Question: For whatever reason - and yes, I am new to PHP - the PHP code won't function correctly, but also, it simply won't register as code. In this screenshot you can see that it just displays a plain text for some reason:

'''
<div id="contactform">
<?php
$action=$_REQUEST['action'];
if ($action=="") /* display the contact form */
{
?>
<form action="" method="POST" enctype="multipart/form-data">
<input type="hidden" name="action" value="submit">
Your name:<br>
<input name="name" type="text" value="" size="30"/><br>
Your email:<br>
<input name="email" type="text" value="" size="30"/><br>
Your message:<br>
<textarea name="message" rows="7" cols="30"></textarea><br>
<input type="submit" value="Send email"/>
</form>
<?php
}
else /* send the submitted data */
{
$name=$_REQUEST['name'];
$email=$_REQUEST['email'];
$message=$_REQUEST['message'];
if (($name=="")||($email=="")||($message==""))
{
echo "All fields are required, please fill the form again.";
}
else
{
$from="From: $name<$email>/r/n Return-path: $email";
$subject="Message sent using your contact form";
mail("tono.nogueras@gmail.com", $subject, $message, $from);
echo "Email sent!";
}
} ?>
</div>
'''
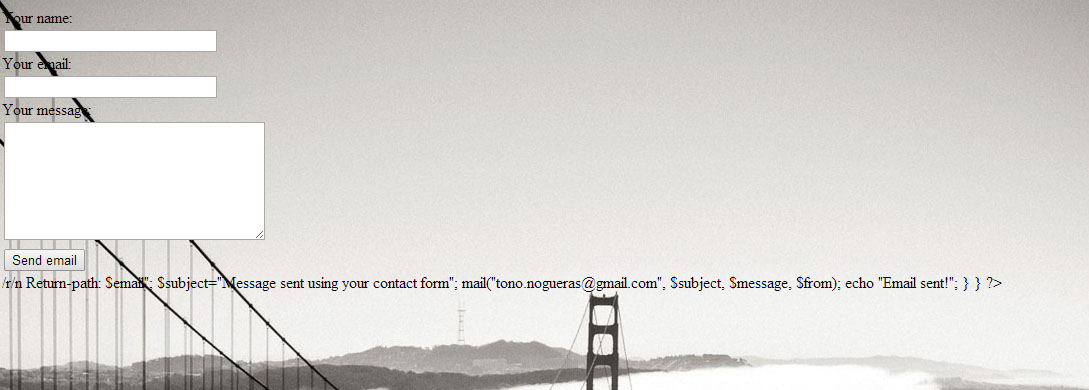
Answer: for one thing (see fixed code below), plus as you stated in a comment I noticed now, rename your file to '.php' instead of '.html'
HTML files can run as PHP if you tell Apache to do so, but you may as well just rename it to '.php', it's a lot simpler that way.
Use '
' and not '/r/n' this will cause havoc and will not render Email addresses correctly and will show up as (for example) 'Bob<email@example.com>/r/nRet' in the 'from' field.
Change:
'''
$from="From: $name<$email>/r/n Return-path: $email";
'''
to:
'''
$from="From: $name<$email>
Return-path: $email
";
'''
Having the space between '/r/n' and 'Return-path' did not render correctly and the server did not recognize the email as a proper Email address in having the space in there.
---
## Edit
Try this, see if you're still getting an 'undefined index' error:
Sidenote: Replace 'email@example.com' with your own E-mail address.
'''
<div id="contactform">
<?php
if (!isset($_POST['action'])) /* display the contact form */
{
?>
<form action="" method="POST" enctype="multipart/form-data">
<input type="hidden" name="action" value="submit">
Your name:<br>
<input name="name" type="text" value="" size="30"/><br>
Your email:<br>
<input name="email" type="text" value="" size="30"/><br>
Your message:<br>
<textarea name="message" rows="7" cols="30"></textarea><br>
<input type="submit" value="Send email"/>
</form>
<?php
}
else /* send the submitted data */
{
$name=$_REQUEST['name'];
$email=$_REQUEST['email'];
$message=$_REQUEST['message'];
if (($name=="")||($email=="")||($message==""))
{
echo "All fields are required, please fill the form again.";
}
else
{
$from="From: $name<$email>
Return-path: $email
";
$subject="Message sent using your contact form";
mail("email@example.com", $subject, $message, $from);
echo "Email sent!";
}
} ?>
</div>
'''